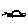
Label: car